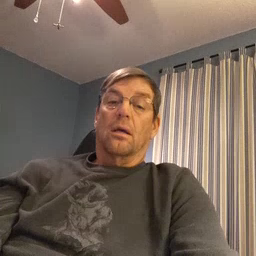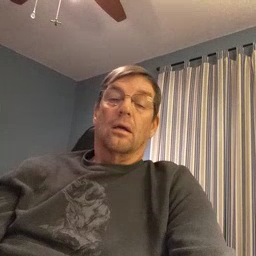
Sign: home